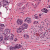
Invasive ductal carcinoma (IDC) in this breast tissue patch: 1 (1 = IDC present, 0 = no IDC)